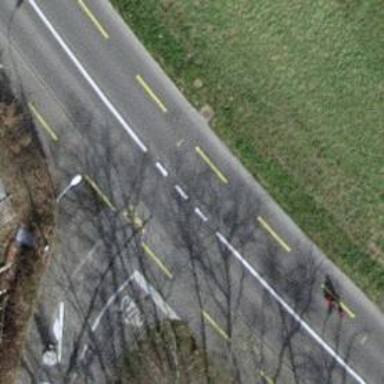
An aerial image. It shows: Tertiary road with cycle lane on the left and cycle track on the right.